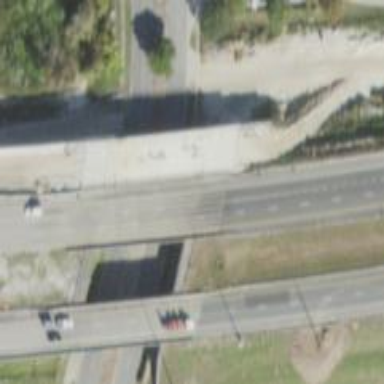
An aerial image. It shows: Trumpet junction on the motorway link.